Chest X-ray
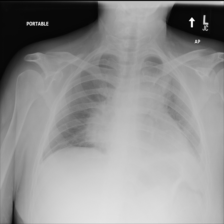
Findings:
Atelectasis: negative
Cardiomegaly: negative
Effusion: negative
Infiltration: negative
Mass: negative
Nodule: negative
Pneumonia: negative
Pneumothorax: negative
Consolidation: negative
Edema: negative
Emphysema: negative
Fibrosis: negative
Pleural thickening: negative
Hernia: negative